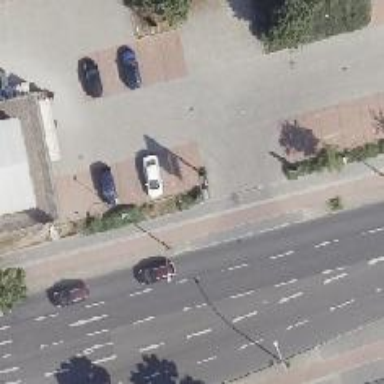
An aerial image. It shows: Cycleway with kerb separator on the left side of the road.